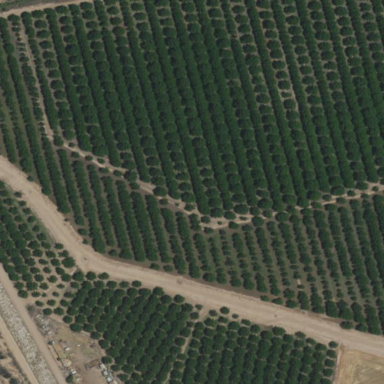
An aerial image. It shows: Orchard.